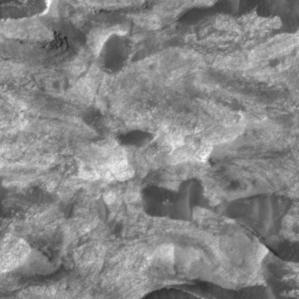
Label: non_frost